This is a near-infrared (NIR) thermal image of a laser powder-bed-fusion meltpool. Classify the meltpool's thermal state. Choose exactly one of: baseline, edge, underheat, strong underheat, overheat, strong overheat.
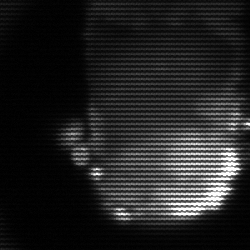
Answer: baseline